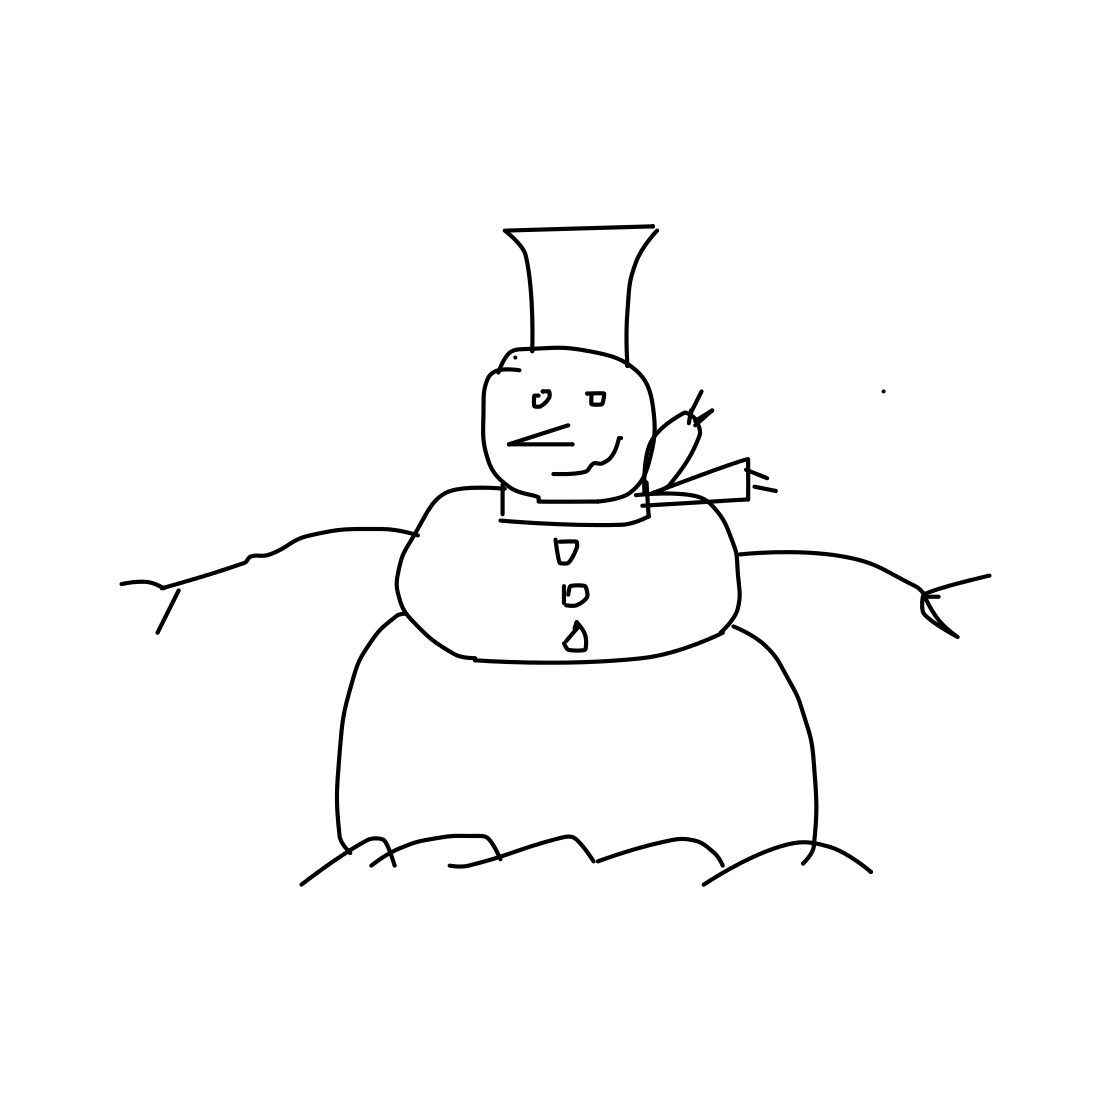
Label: snowman